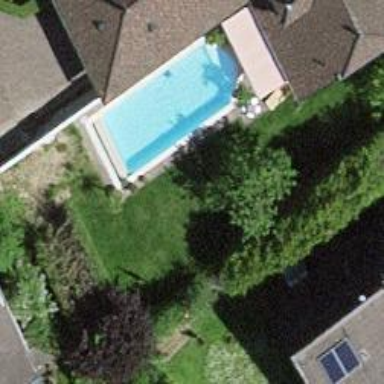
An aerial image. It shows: Swimming pool located in leisure land.